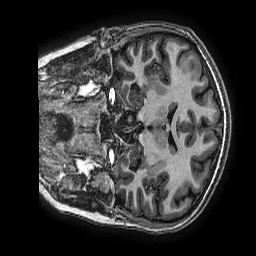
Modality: T1w
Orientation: coronal
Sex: female
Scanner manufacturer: ge
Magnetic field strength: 3 T
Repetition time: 0.00766 s
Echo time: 0.003476 s